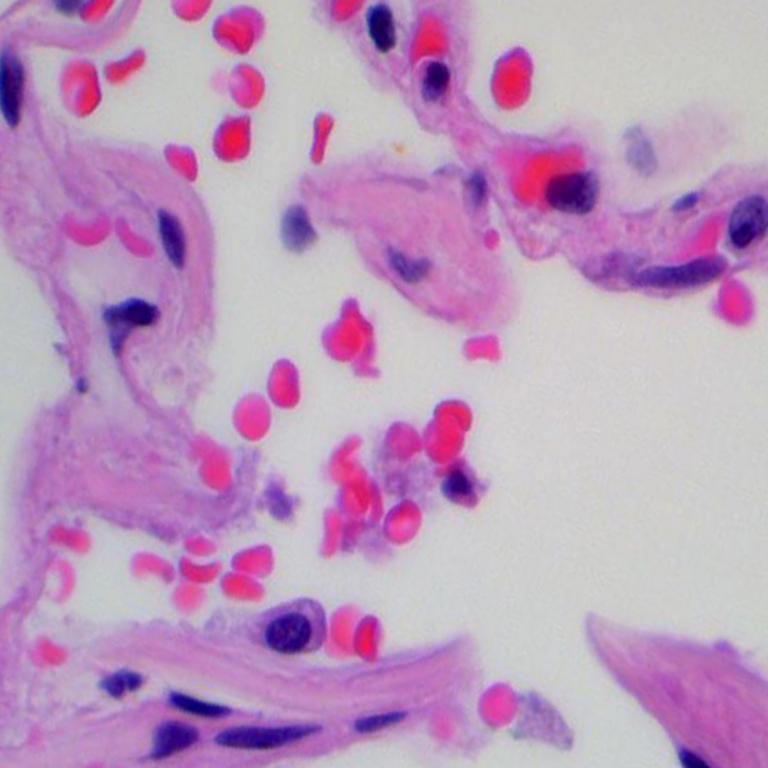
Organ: lung
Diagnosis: benign